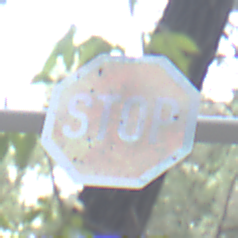
Verkehrszeichen: Stop
Umgebung: Outdoor, Nature
Tageszeit: SunriseSunset
Wetter: NotSpecified
Licht: Natural
Jahreszeit: Autumn
Kontrast: MediumContrast